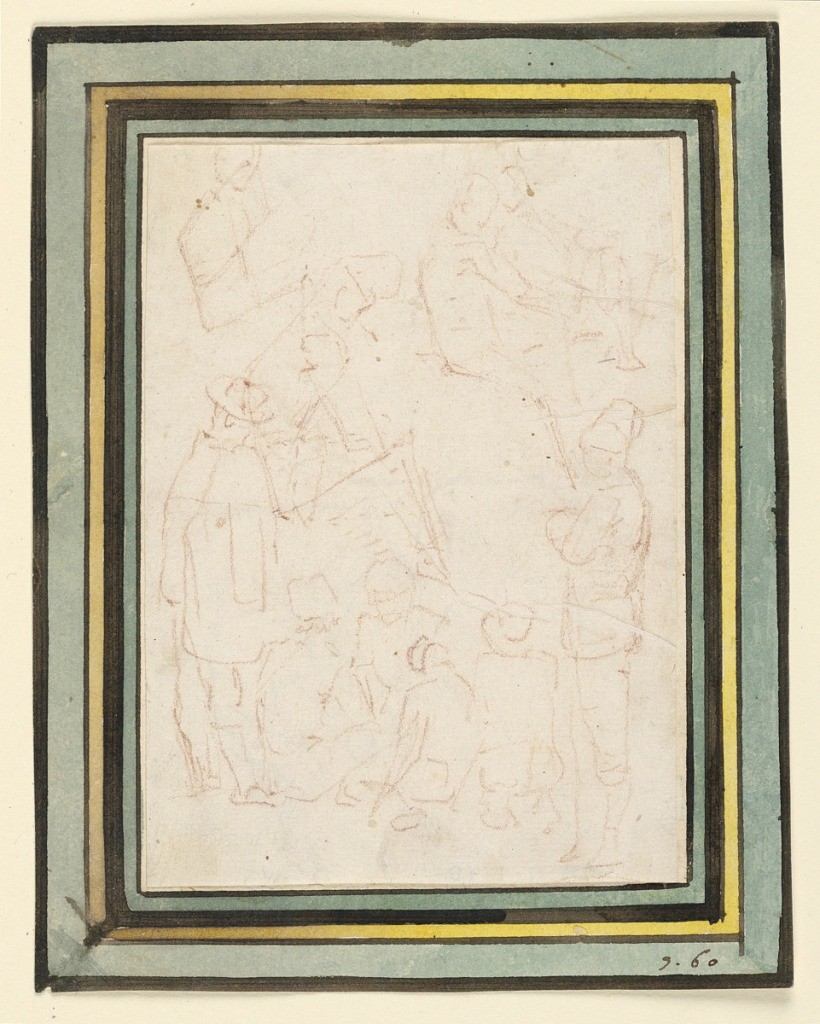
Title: Figural Studies
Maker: Gaspar van Wittel, Flemish, 1652 - 1736
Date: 1710–1730
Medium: Red chalk on paper, lined
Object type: Drawing
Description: Page with many contour studies of figures.